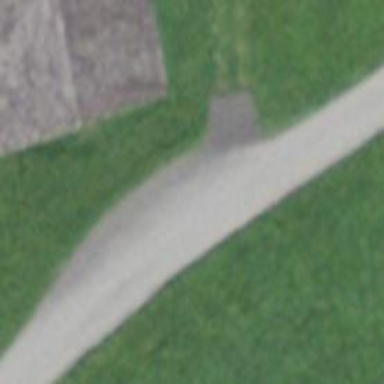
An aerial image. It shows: Unclassified road.